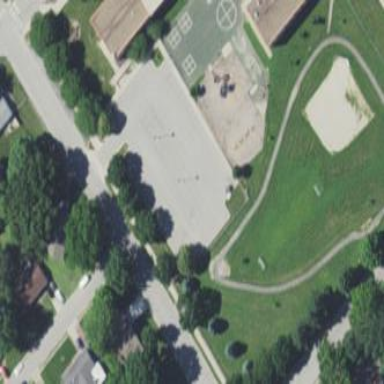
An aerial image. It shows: Parking area.